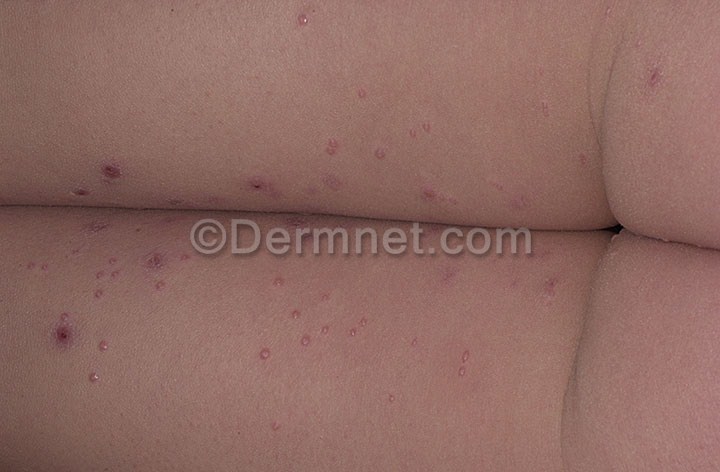
Disease: Warts Molluscum and other Viral Infections